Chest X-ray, AP view. Patient: 43 years old, sex M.
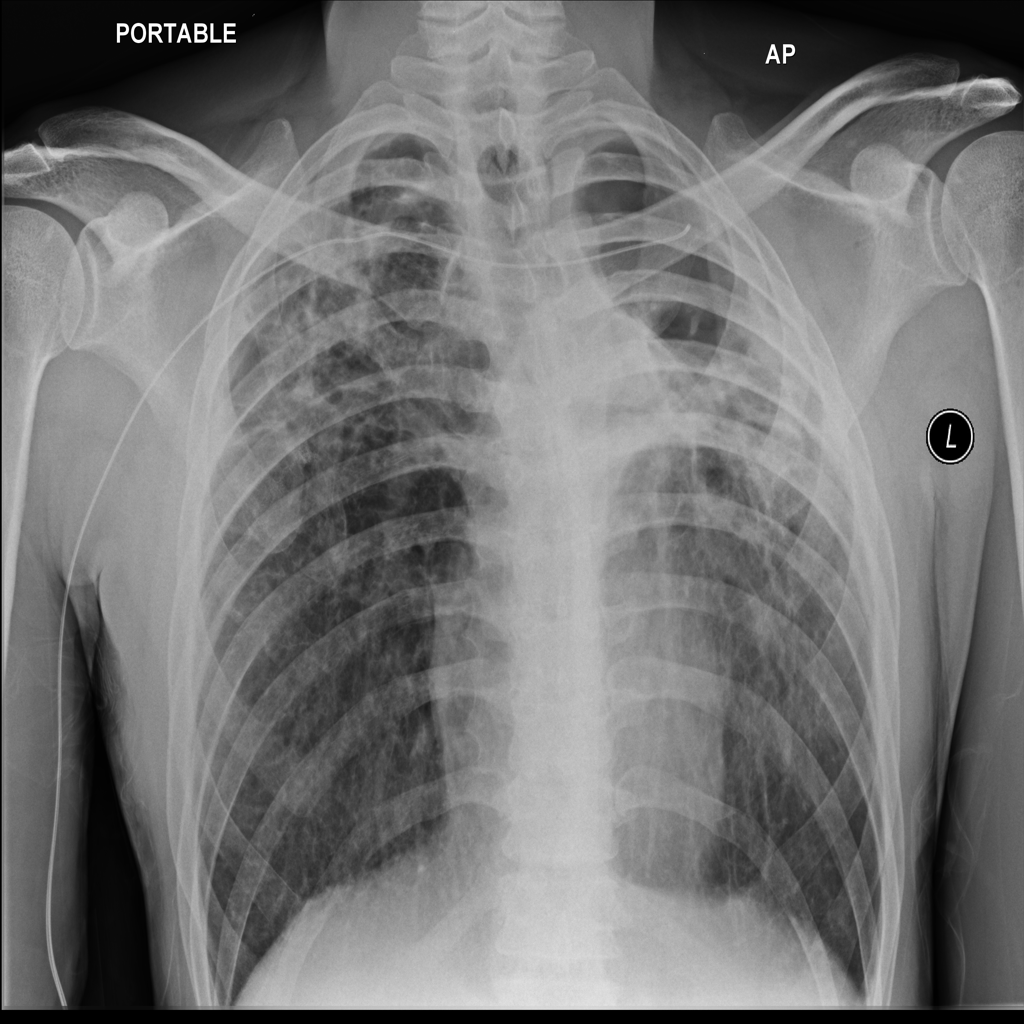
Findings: No Finding